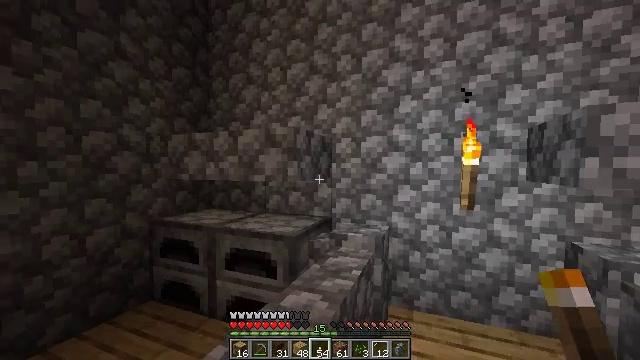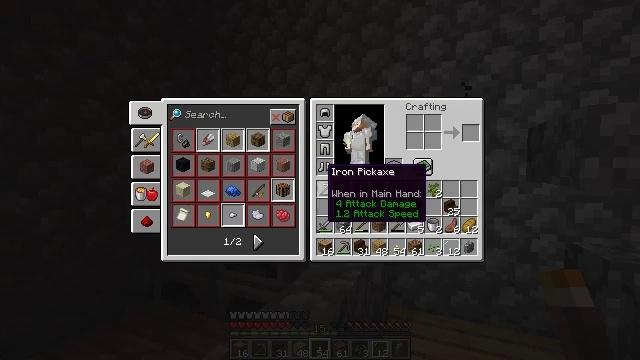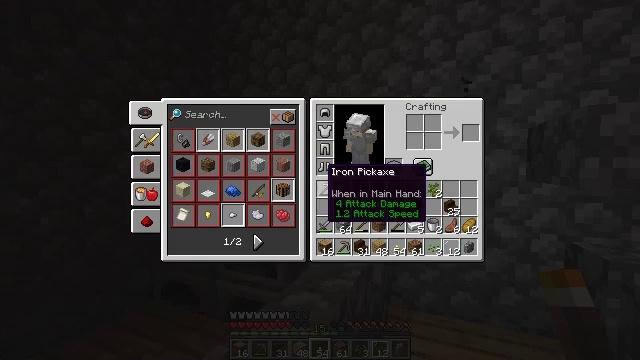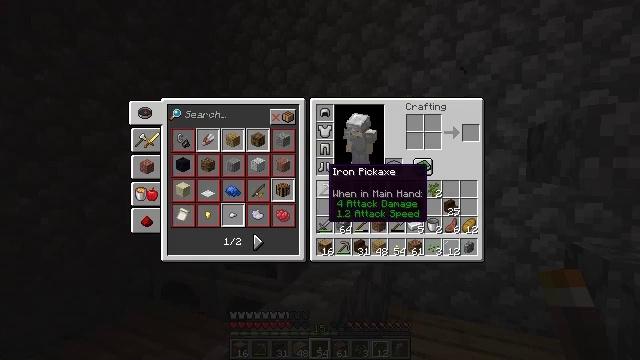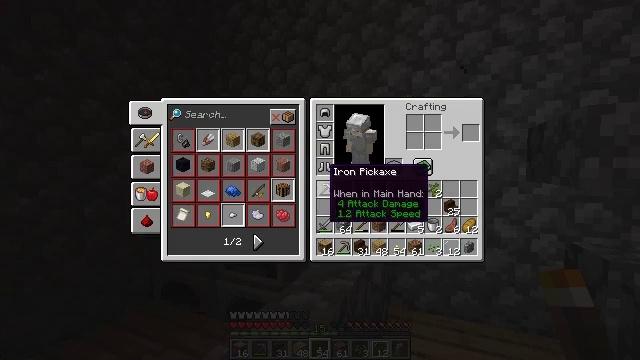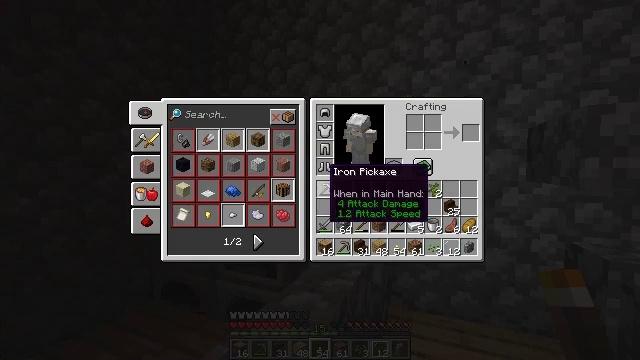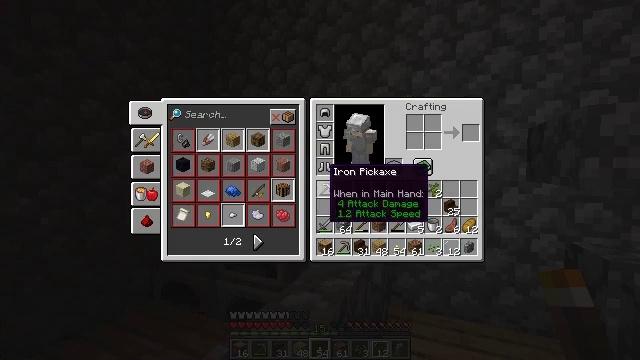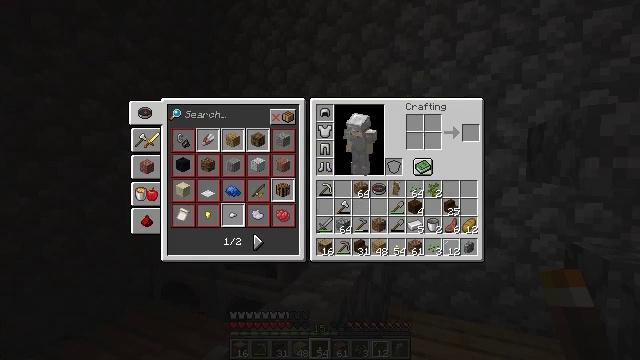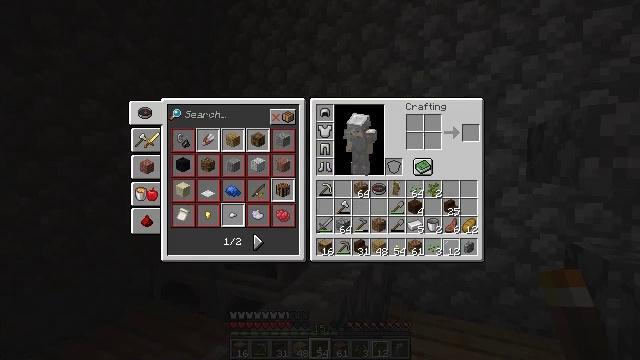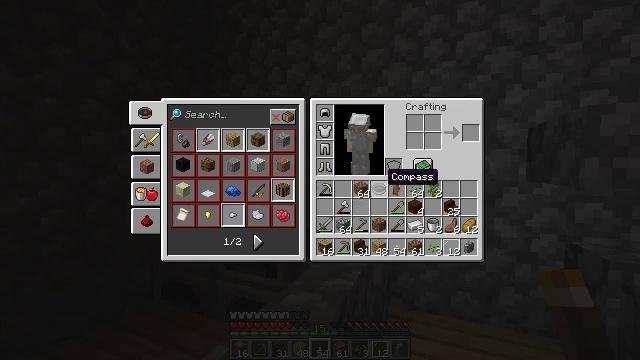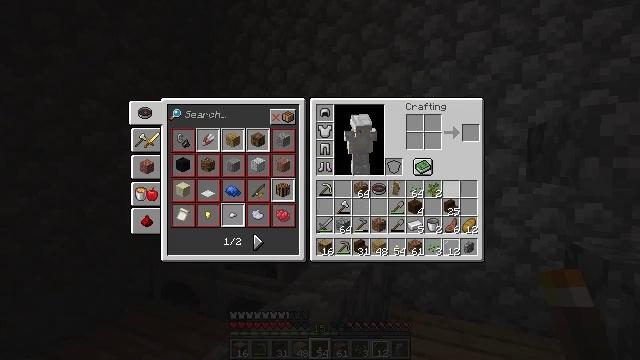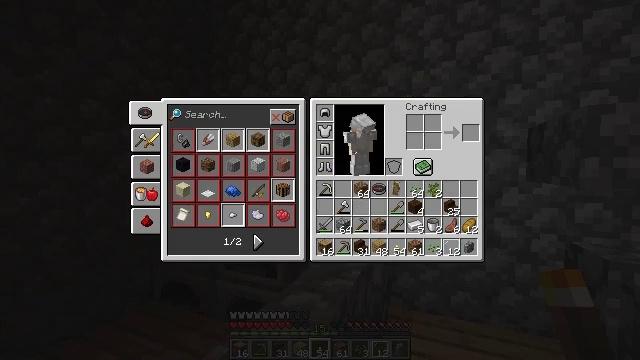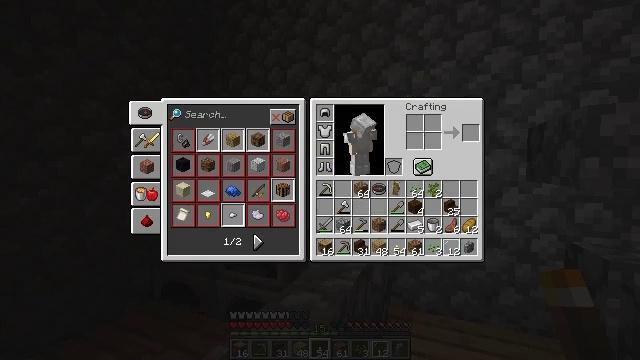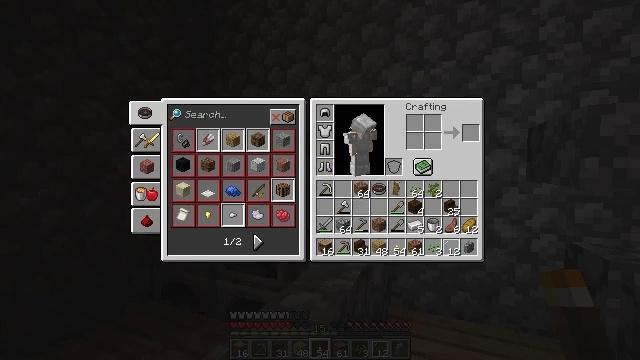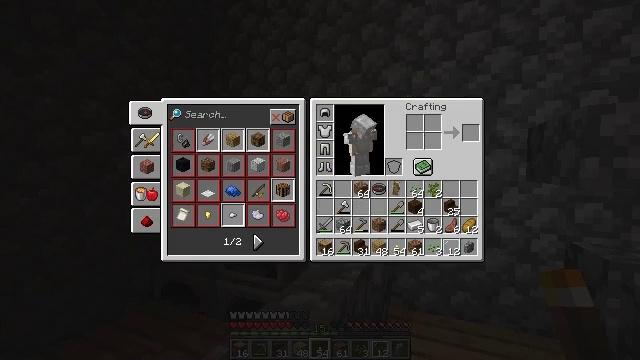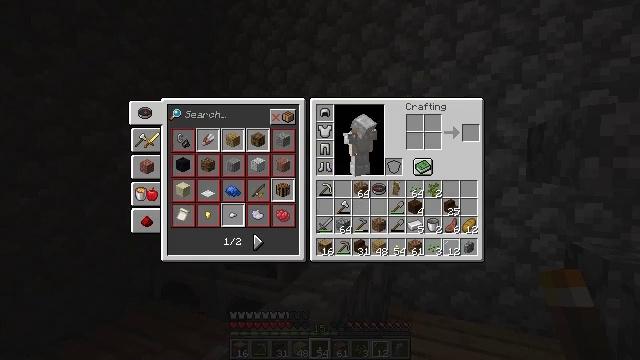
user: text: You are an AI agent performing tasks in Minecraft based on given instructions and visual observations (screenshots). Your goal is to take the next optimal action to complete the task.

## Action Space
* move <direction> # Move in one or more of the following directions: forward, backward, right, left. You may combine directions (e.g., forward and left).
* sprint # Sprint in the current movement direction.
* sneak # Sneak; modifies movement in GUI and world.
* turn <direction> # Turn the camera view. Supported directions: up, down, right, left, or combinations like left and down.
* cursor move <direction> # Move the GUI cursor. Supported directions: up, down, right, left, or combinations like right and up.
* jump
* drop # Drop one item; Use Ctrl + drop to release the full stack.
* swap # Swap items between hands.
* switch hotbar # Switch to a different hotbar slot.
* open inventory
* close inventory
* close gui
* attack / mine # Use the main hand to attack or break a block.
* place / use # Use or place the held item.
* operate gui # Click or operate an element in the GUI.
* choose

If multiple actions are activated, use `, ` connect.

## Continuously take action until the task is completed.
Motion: motion action
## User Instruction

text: Combine cobblestone in the crafting table to get a cobblestone slab.
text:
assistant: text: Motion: open inventory
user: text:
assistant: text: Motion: open inventory
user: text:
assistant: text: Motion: open inventory
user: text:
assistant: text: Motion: open inventory
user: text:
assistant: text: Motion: no_op
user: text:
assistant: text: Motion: no_op
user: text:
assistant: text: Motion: no_op
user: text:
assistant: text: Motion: cursor move right
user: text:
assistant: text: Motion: cursor move right and down
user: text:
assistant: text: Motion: cursor move right and down
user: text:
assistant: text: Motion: cursor move right and down
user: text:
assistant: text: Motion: cursor move right and down
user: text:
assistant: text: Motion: cursor move right and down
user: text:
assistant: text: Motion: move back
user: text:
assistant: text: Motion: move back
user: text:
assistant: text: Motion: move back, cursor move left
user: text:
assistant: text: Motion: move back, cursor move left and up
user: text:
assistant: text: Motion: move back, cursor move left and up
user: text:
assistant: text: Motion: no_op
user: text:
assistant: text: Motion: no_op
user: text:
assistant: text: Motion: turn right
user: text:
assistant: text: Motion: turn right
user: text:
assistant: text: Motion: turn right and down
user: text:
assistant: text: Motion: turn right
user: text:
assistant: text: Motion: move back, turn right
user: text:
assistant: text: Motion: move back, turn right and down
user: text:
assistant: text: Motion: move back, turn right
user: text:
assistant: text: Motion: move back and move right
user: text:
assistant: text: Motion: move back and move right
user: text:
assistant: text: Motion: move back and move right